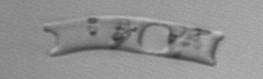
Label: Eucampia